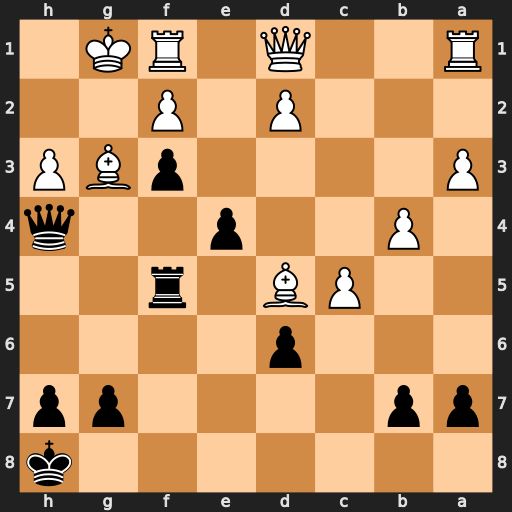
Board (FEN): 7k/pp4pp/3p4/2PB1r2/1P2p2q/P4pBP/3P1P2/R2Q1RK1
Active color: b
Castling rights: -
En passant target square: -
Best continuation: Qxh3 Qxf3 exf3 Bxf3 Rxf3